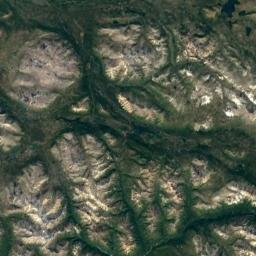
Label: mountain